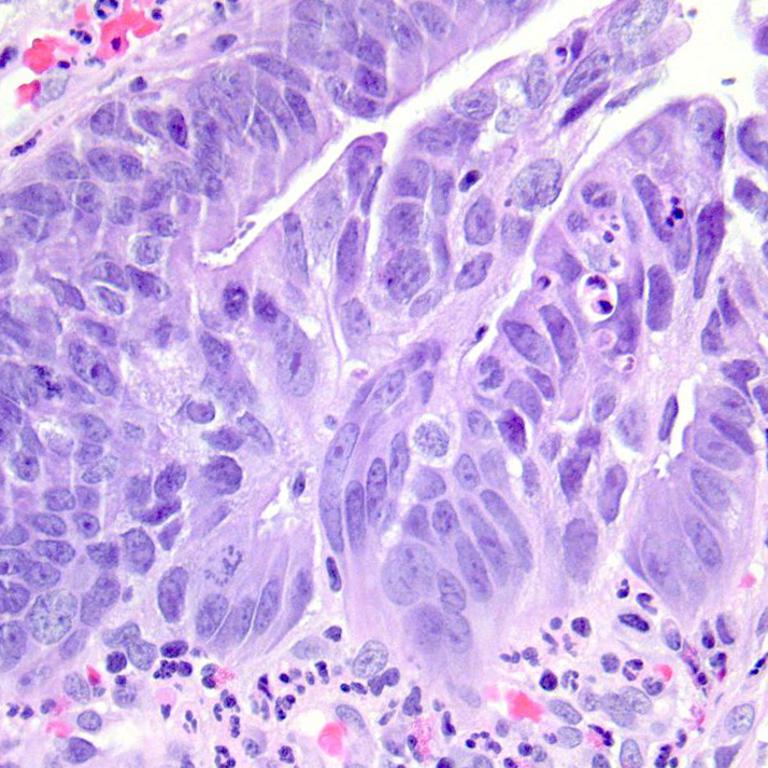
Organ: colon
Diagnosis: adenocarcinomas